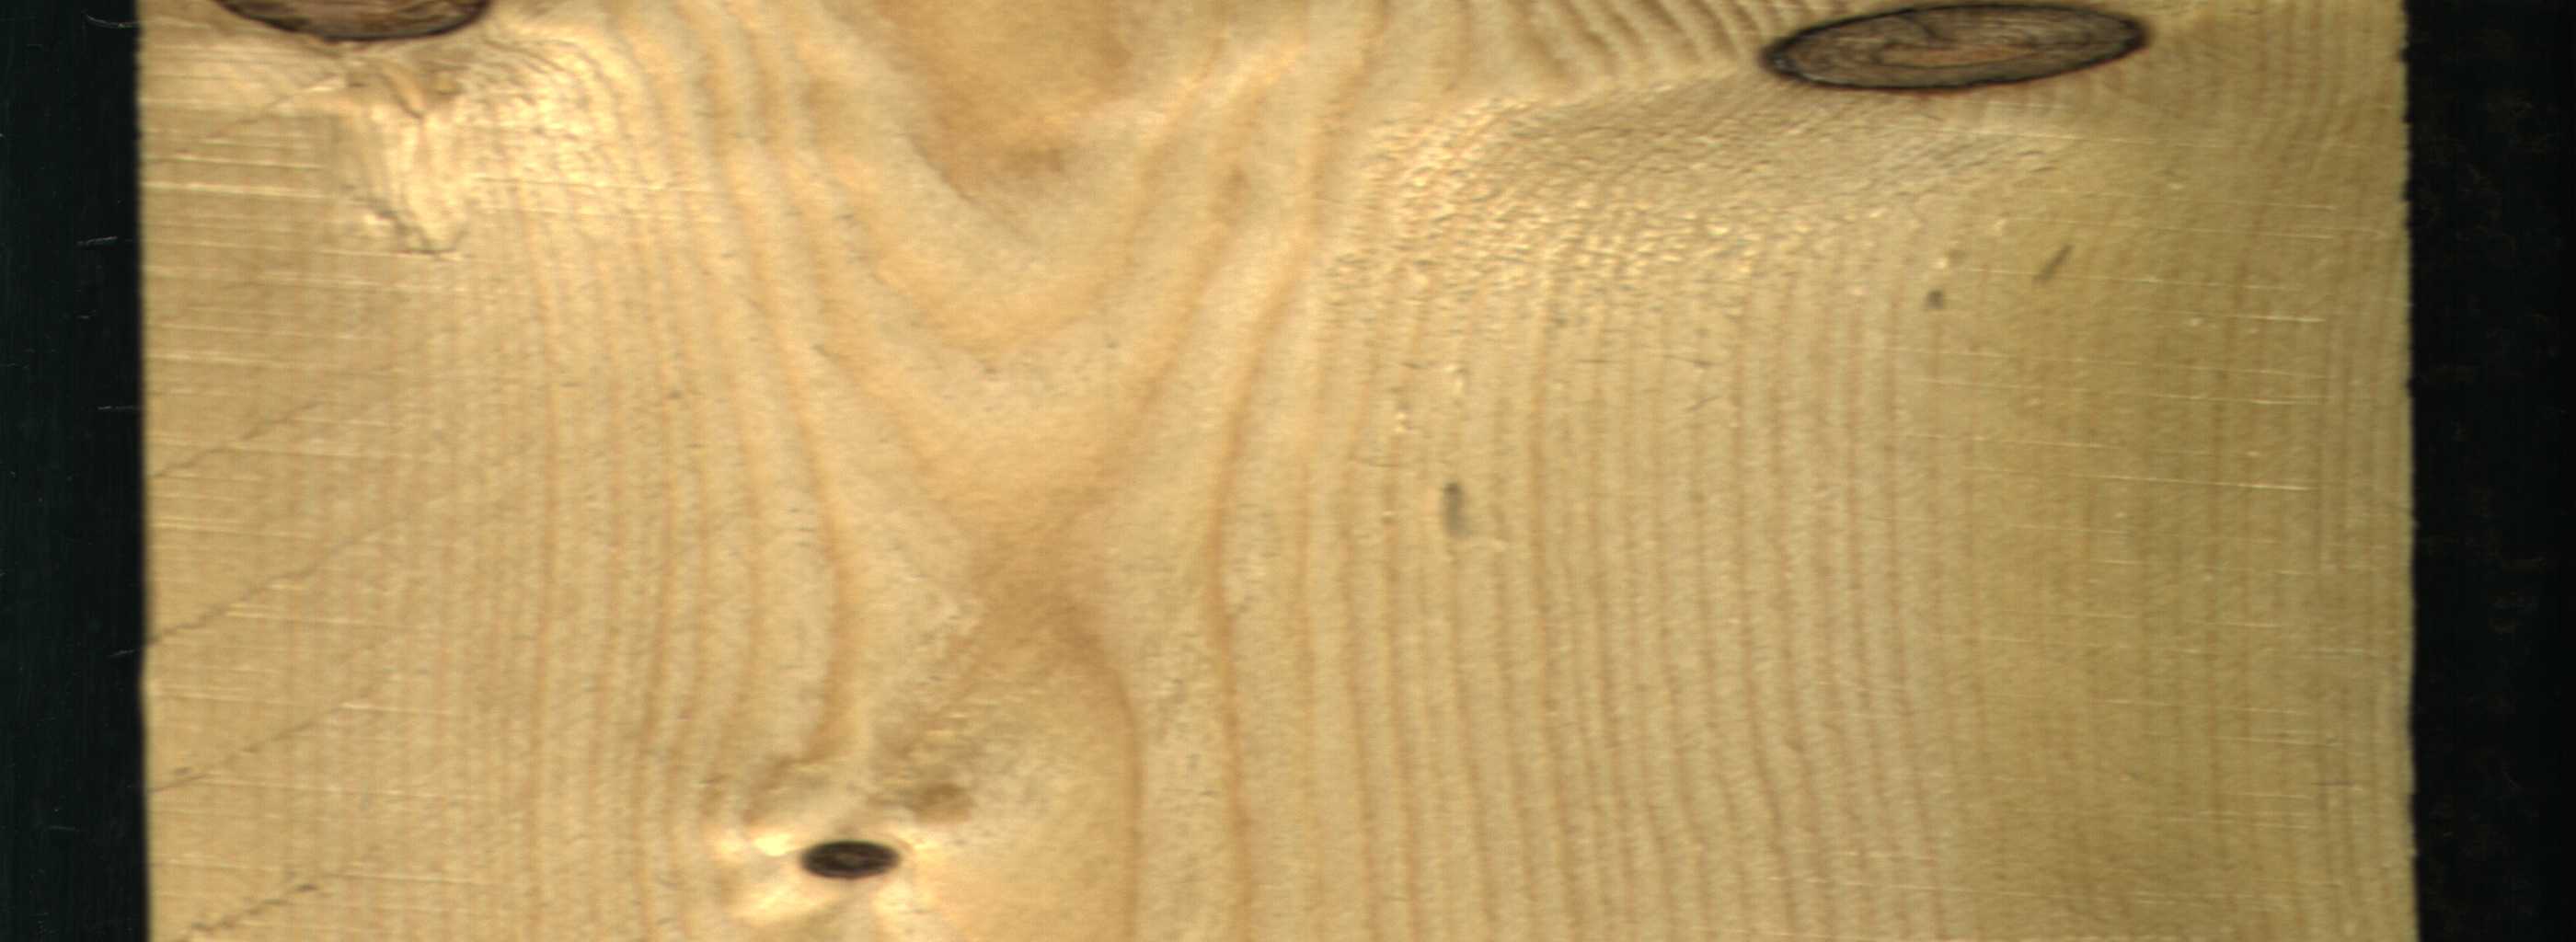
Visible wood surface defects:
Dead_Knot
Dead_Knot
Dead_Knot